Field crop: maize
Growth stage: 2
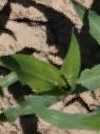
Species: maize